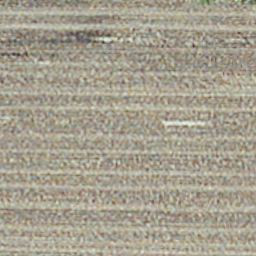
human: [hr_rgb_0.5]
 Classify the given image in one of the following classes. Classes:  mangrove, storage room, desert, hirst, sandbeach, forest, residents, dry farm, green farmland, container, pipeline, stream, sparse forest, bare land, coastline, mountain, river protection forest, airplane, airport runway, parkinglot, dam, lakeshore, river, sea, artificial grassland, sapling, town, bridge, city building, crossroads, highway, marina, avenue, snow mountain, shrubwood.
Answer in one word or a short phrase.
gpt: dry farm